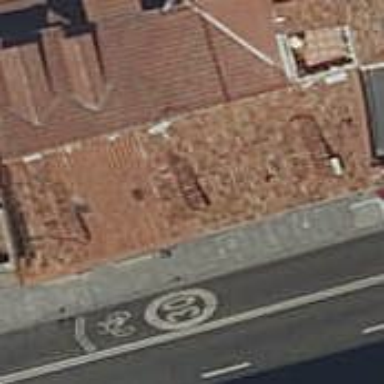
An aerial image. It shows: Restaurant.